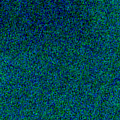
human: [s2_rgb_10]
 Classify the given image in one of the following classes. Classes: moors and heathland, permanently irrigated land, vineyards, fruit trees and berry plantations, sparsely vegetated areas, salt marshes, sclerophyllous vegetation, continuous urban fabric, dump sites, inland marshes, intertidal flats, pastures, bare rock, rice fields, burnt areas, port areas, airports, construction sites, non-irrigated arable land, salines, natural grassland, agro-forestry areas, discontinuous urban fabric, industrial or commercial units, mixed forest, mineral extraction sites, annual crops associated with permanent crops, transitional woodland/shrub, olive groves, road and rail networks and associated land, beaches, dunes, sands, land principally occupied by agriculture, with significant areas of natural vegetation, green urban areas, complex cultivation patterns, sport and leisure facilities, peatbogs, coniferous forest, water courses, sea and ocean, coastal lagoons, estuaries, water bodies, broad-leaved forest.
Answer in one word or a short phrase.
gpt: sea and ocean